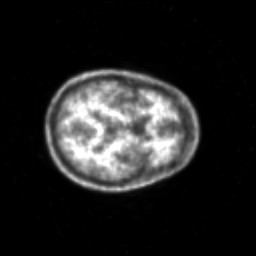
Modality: PET
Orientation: axial
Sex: male
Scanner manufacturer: siemens